Question: So here I have the structure of database:

The situation is as follows, let's say I have a child element "Sivu" with ID 1294652442332 and few more attributes (not important).
I need to select Pages (page is parent element for Sivu) that are parents of my Sivu. Current working oracle DB query for this is
'''
SELECT
DISTINCT parent.oid as parentid
, parent.otype as parenttype
, child.oid as childid
, child.otype as childtype
, child.ncode as ncode
, child.nrank as nrank
FROM
assetrelationtree child
, assetrelationtree parent
, Page parentasset
WHERE
child.oid = 1294652442332
AND child.otype = 'Sivu'
AND child.nparentid != 0
AND child.ncode = '-'
AND parent.nid = child.nparentid
AND parent.otype = 'Page'
AND parentasset.id = parent.oid
AND parentasset.status != 'VO'
ORDER BY
nrank
'''
Now, in the picture You will see that there is a siteplan table (OID field holds Page ID). It also holds one more important thing about the Page (parent element of Sivu). The important field I want to know is NCODE.
So basically, I want to modify this query to select Page elements which have the NCODE fields in table siteplantree has a specific value (NCODE = 'Placed').
I tried to modify query but I'm stuck and I don't even know if it's possible with a single select:
'''
SELECT
DISTINCT parent.oid as parentid
, parent.otype as parenttype
, child.oid as childid
, child.otype as childtype
, child.ncode as ncode
, child.nrank as nrank
FROM
assetrelationtree child
, assetrelationtree parent
, Page parentasset
, siteplantree siteplan
WHERE
child.oid = 1294652442332
AND child.otype = 'Sivu'
AND child.nparentid != 0
AND child.ncode = '-'
AND parent.nid = child.nparentid
AND parent.otype = 'Page'
AND parentasset.id = parent.oid
AND parentasset.status != 'VO'
AND siteplan.ncode = 'Placed'
AND siteplan.oid = child.nparentid
ORDER BY
nrank
'''
Hopefully I have described the problem, so that You can understand. If some things are not clear, please let me know and I will update description.
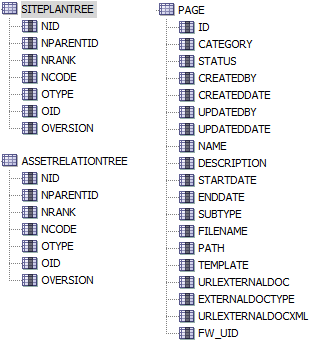
Answer: change 'AND siteplan.oid = child.nparentid' to 'AND siteplan.oid = parentasset.id'